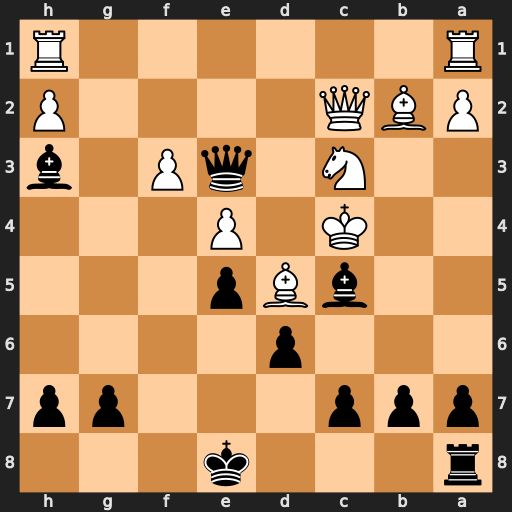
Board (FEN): r3k3/ppp3pp/3p4/2bBp3/2K1P3/2N1qP1b/PBQ4P/R6R
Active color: b
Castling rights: q
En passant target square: -
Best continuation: Qd4+ Kb3 Qb4#